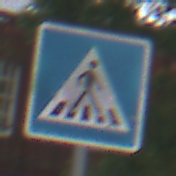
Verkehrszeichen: FussgaengerueberwegLinks
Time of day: MorningAfternoon
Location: Outdoor (Urban)
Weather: Overcast
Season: NotSpecified
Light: Natural